Question: A database authored externally has some data I want to match up over 2 tables:
Table A:
- - -
Table B:
- - - -
The only common field to join on is ID1, however, I really want all data matched on ID2 records.
Joining the tables on ID1 gives me the following result:
'''
| ID1 | ID2 | Type | Fld1 | Fld2 | Fld3 |
--------------------------------------------------------
| 1 | 1 | 1 | Data1 | Data1 | |
| 2 | 1 | 2 | | | Data1 |
| 3 | 2 | 1 | Data1 | Data1 | |
| 4 | 2 | 2 | | | Data1 |
'''
What I need is a query that results in:
'''
| ID1 | ID2 | Type | Fld1 | Fld2 | Fld3 |
--------------------------------------------------------
| ? | 1 | ? | Data1 | Data1 | Data1 |
| ? | 2 | ? | Data1 | Data1 | Data1 |
'''
I've put "?" for ID1 and Type fields as I'm not really sure what result these would merge down to (ultimately I'm not fussed about these 2 fields, I really just want ID2 and the 3 "Fld~" fields).
What method is there for achieving this?
As Remou recommended, using the aggregate function MAX on the text fields and grouping by the ID field I wanted to use worked. However, I didn't mention in my original illustration of the issue that I was also filtering on a couple of fields as well.
Even if these fields are not selected for the query, they need to have their "total" function set to "Where" in the query's design view to ensure they become part of the SQL's 'WHERE' clause. By default design view will set them to "Group By", which put them in to the 'HAVING' clause (not what I wanted).

This is the full SQL I arrived at that gave me what I needed:
'''
SELECT A.Learner_Id,
Max(B.AddLine1) AS Address1,
Max(B.AddLine2) AS Address2,
Max(B.AddLine3) AS Address3,
Max(B.AddLine4) AS Address4,
Max(A.PostCode) AS AddPostCode
FROM LearnerContact As A LEFT JOIN PostAdd As B ON A.LearnerContact_Id = B.LearnerContact_Id
WHERE (((A.LocType)=1 Or (A.LocType)=2) AND ((A.ContType)=2))
GROUP BY A.Learner_Id;
'''
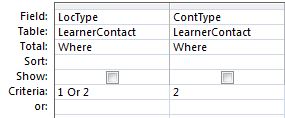
Answer: Max might suit:
'''
SELECT t.ID2,
Max(t.Fld1) AS MaxOfFld1,
Max(t.Fld2) AS MaxOfFld2,
Max(x.Fld3) AS MaxOfFld3
FROM aTable t
INNER JOIN bTable x
ON t.ID1 = x.ID1
GROUP BY t.ID2;
'''